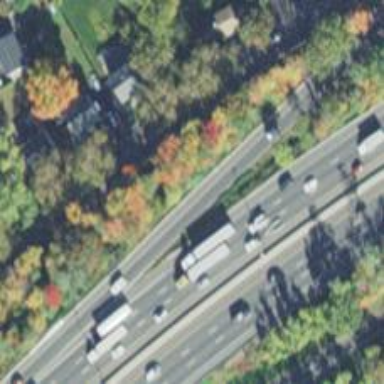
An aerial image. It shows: Asphalt motorway.